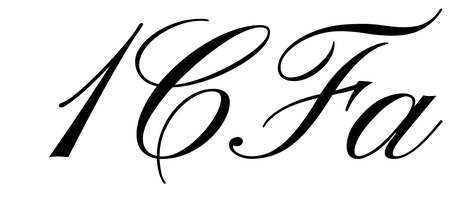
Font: PinyonScript-Regular